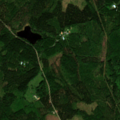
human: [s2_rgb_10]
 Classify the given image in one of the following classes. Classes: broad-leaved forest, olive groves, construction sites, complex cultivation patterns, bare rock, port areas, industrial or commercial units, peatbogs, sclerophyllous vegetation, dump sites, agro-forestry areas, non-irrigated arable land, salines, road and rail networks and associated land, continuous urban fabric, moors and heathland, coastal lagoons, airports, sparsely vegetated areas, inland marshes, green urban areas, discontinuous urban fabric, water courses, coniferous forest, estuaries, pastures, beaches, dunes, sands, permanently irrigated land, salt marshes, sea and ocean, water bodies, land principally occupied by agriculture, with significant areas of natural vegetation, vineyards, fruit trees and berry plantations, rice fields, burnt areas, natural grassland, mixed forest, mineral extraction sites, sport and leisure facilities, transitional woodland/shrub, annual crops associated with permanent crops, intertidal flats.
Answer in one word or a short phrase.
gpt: broad-leaved forest, coniferous forest, mixed forest, transitional woodland/shrub